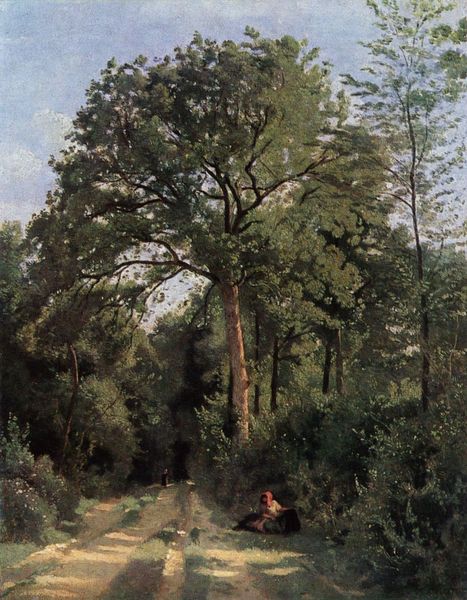
Titel: Waldeingang bei Ville d'Avray
Künstler: Jean Baptiste Camille Corot
Standort: Edinburgh
Institution: National Gallery of Scotland
Schlagwörter: baum, blau, blätter, dunkel, gemälde, gruppe, himmel, körper, laub, mann, schatten, weiß, wolken, baumstämme, bäume, frauen, grün, impressionismus, landschaft, menschen, mädchen, ocker, sand, sitzen, äste, abend, blume, blumen, braun, frau, hell, hintergrund, holz, kleid, licht, männer, orange, schwarz, strasse, gras, rot, tuch, weg, wolke, beige, hochformat, leute, malerei, mensch, öl, ast, baumstamm, birke, ebene, einsamkeit, erde, natur, stamm, strauch, zweige, busch, büsche, einsam, gebüsch, gehen, pfad, sonne, sträucher, land, figur, sitzend, stoff, stoffe, kind, personen, blatt, person, pflanze, pflanzen, wald, kinder, deutschland, hellblau, klar, ruhig, sommer, ruhe, liegen, perspektive, pflaster, studie, jungen, feldweg, furchen, laufen, spuren, farben, sonnenlicht, allee, dunkelgrün, eben, farbe, hecke, hellgrün, tag, baby, pause, rast, fußgänger, bank, rand, stille, romantik, luft, spielen, stimmung, allein, junge, warten, ölfarbe, ölfarben, still, fallen, baumkrone, baumkronen, frühling, leuchten, waldrand, spiel, sonnenstrahl, spaziergang, einöde, zweig, jungs, tageslicht, staub, biedermeier, geäst, laubwald, lichtflecken, hain, graben, schwaru, bettler, schattig, bettlerin, wagenspuren, wegrand, leuchtend, spaziergänger, freundlich, alleine, waldweg, buche, rinne, wegesrand, mittelachse, astgabeln, hecken, lagern, somme, fußgängerweg, spurrillen, rinnen, äl, furche, waldpfad, fru, wolekn, sandig, hinein, spazierang, wiéiß